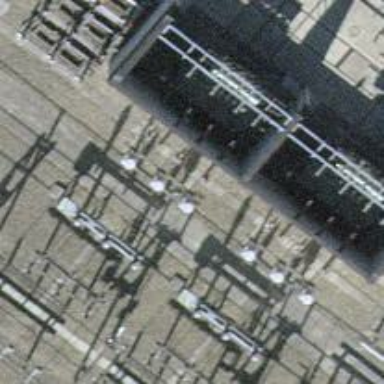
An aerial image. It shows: Insulator used in power equipment.